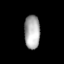
Tissue: lung
Cell type: Others
Senescence score: 0.5809
Nuclear area (px): 515
Mean DAPI intensity: 172.111